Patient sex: F
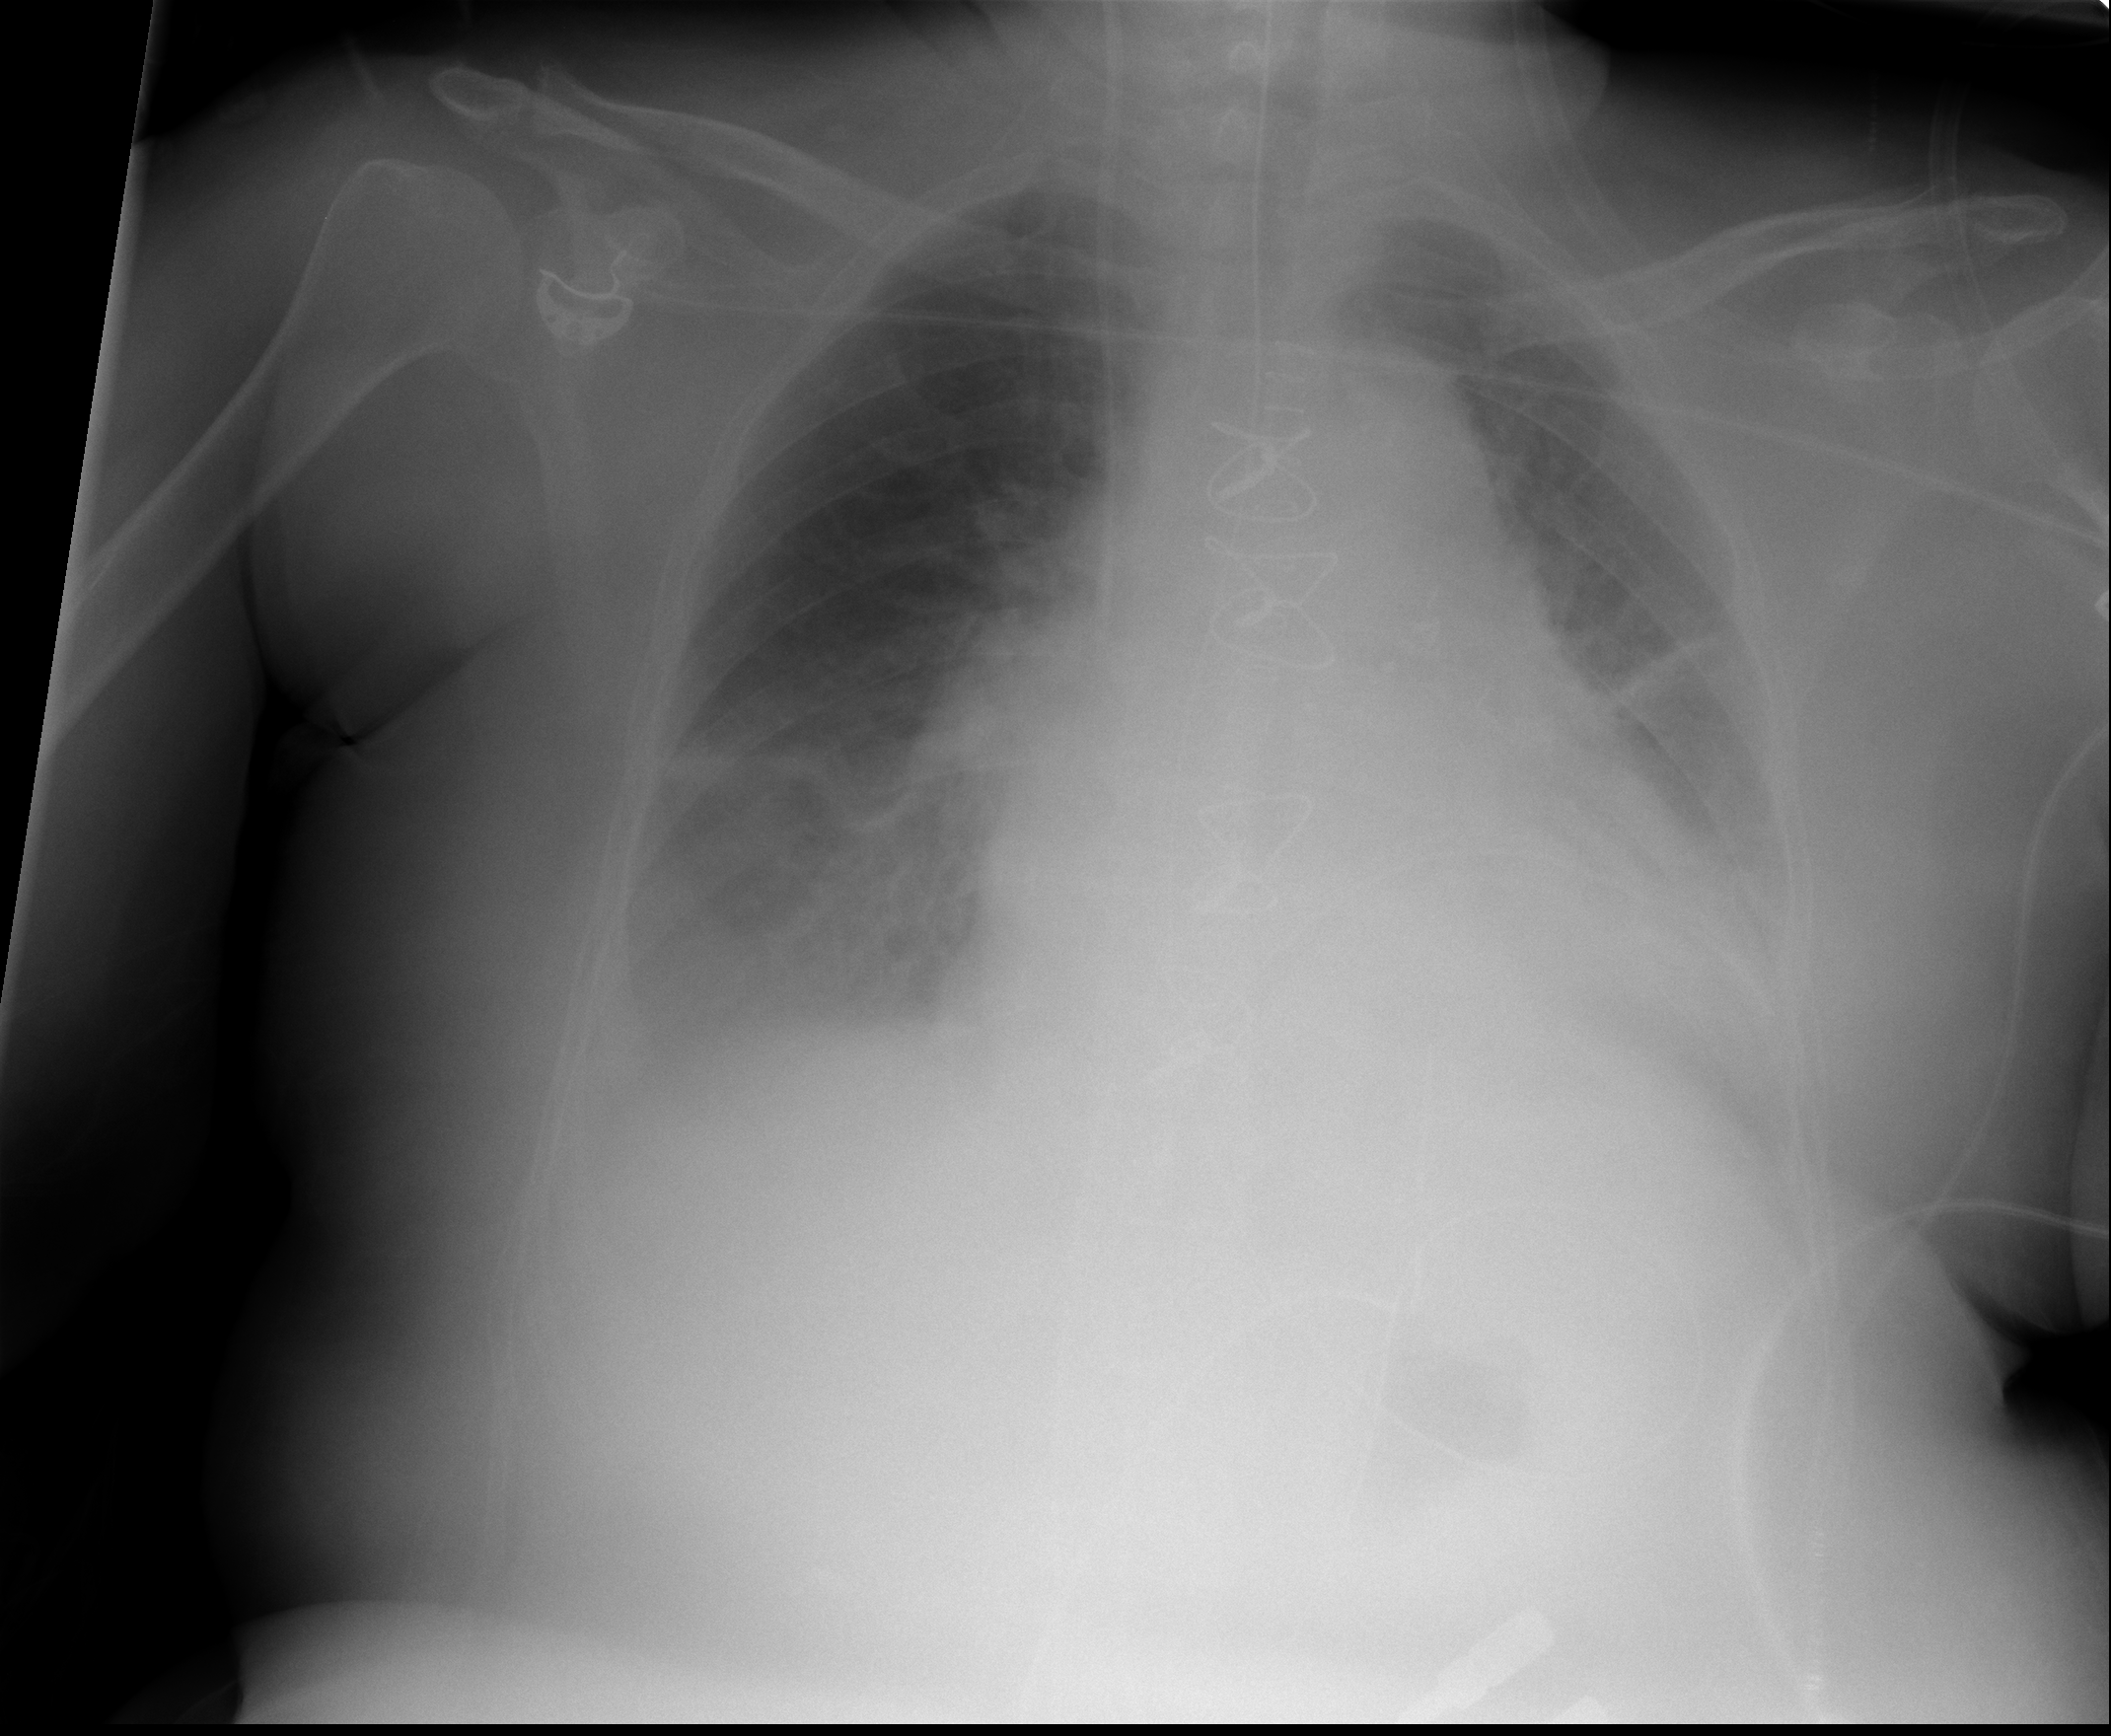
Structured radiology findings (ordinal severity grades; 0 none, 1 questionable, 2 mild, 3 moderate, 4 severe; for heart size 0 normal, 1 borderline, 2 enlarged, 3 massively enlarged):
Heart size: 2
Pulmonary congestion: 2
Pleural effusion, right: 2
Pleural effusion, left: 1
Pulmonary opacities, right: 0
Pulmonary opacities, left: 0
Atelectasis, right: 2
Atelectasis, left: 2